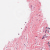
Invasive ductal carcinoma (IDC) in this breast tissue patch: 0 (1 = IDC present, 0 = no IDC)